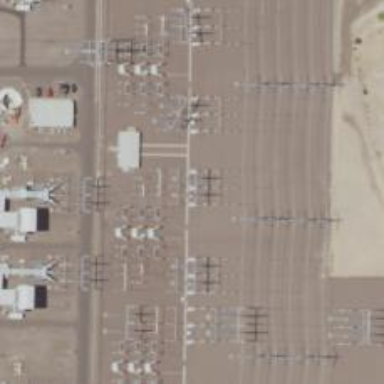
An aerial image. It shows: Switch used for power control.